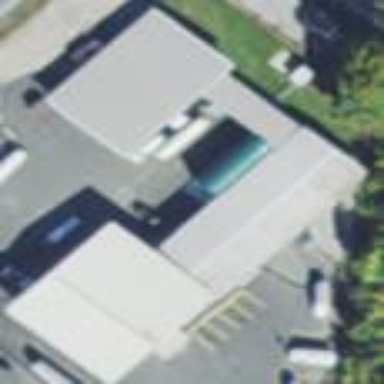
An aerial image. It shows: Industrial building.